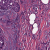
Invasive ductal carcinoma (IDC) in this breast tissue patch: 0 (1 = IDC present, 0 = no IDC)